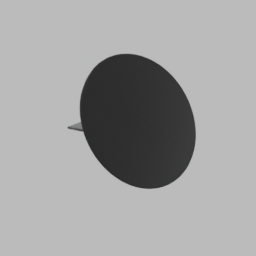
Label: furniture